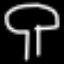
Label: mushroom